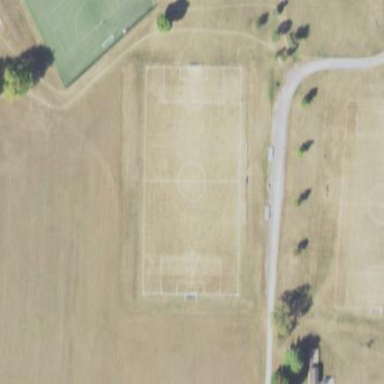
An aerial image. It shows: Soccer pitch for outdoor sports and leisure activities.